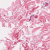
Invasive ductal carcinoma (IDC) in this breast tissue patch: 0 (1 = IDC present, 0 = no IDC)